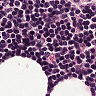
Metastatic tissue present: no